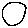
Label: circle